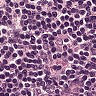
Metastatic tissue present: no